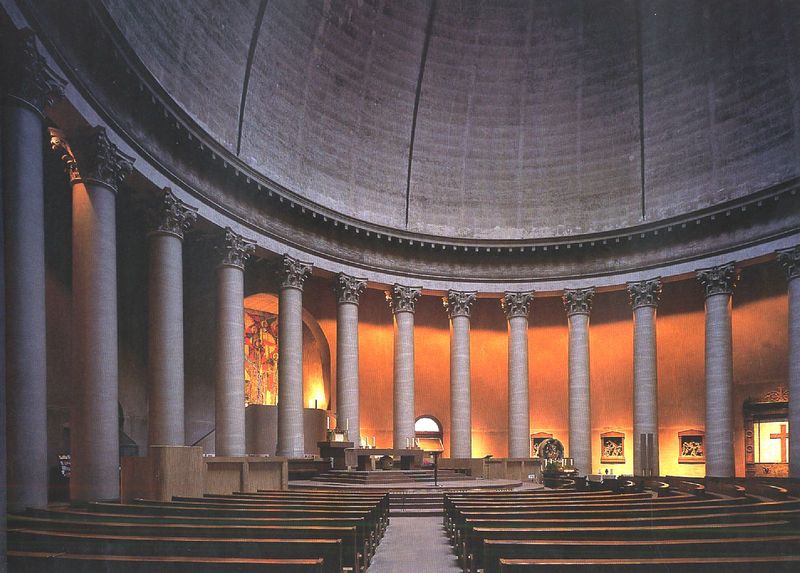
Titel: Katholische Ludwigskirche in Darmstadt
Künstler: Georg Moller
Standort: Darmstadt (EU - D - H)
Schlagwörter: fenster, licht, säulen, tisch, kirche, rund, modern, beleuchtung, saal, kuppel, kerzen, stufen, foto, gang, kreuz, altar, bänke, reihen, kirchenbänke, kruzifix, fresko, nischen, karlsruhe